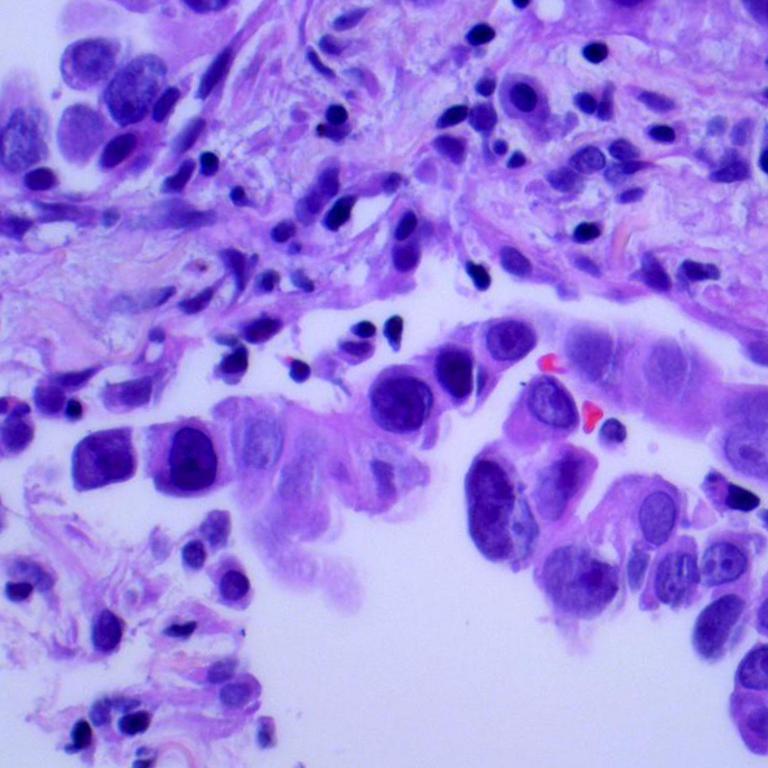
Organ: lung
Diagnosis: adenocarcinomas